Question: I use Swagger in my project, and I need to verify the process. Now, how do I implement it, like this.

I need to click on the verify button and then verify, I am very bad now and don't know how to do it. I read some articles, but I can't implement it.
Any help is greatly appreciated.
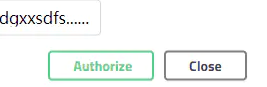
Answer: I read some documents, and finally realized the process of verifying after the user logs in to generate jwt, you can refer to it.
Demonstration results:
<URL>
First,open the appsettings.json file and change the section named Jwt:
'''
"Jwt": {
"Issuer": "testUser",
"Audience": "user",
"Key": "this is my custom Secret key for authnetication"
}
'''
The key here must be long enough, otherwise you will encounter related errors, which I encountered.
Enable the JWT authentication scheme and swagger authorization configuration when the configuration starts, the entire code is as follows:
'''
using Microsoft.AspNetCore.Authentication.JwtBearer;
using Microsoft.AspNetCore.Builder;
using Microsoft.AspNetCore.Hosting;
using Microsoft.Extensions.Configuration;
using Microsoft.Extensions.DependencyInjection;
using Microsoft.Extensions.Hosting;
using Microsoft.IdentityModel.Tokens;
using Microsoft.OpenApi.Models;
using System;
using System.Collections.Generic;
using System.IO;
using System.Reflection;
using System.Text;
using WebApplication129.Controllers.conf;
namespace WebApplication129
{
public class Startup
{
public Startup(IConfiguration configuration)
{
Configuration = configuration;
}
public IConfiguration Configuration { get; }
// This method gets called by the runtime. Use this method to add services to the container.
public void ConfigureServices(IServiceCollection services)
{
//services.AddSingleton<IConfiguration>(Configuration);
services.AddAuthentication(opt => {
opt.DefaultAuthenticateScheme = JwtBearerDefaults.AuthenticationScheme;
opt.DefaultChallengeScheme = JwtBearerDefaults.AuthenticationScheme;
})
.AddJwtBearer(options =>
{
options.TokenValidationParameters = new TokenValidationParameters
{
ValidateIssuer = true,
ValidateAudience = true,
ValidateLifetime = true,
ValidateIssuerSigningKey = true,
ValidIssuer = Configuration["Jwt:Issuer"],
ValidAudience = Configuration["Jwt:Audience"],
IssuerSigningKey = new SymmetricSecurityKey(Encoding.UTF8.GetBytes(Configuration["Jwt:Key"]))
};
});
services.AddControllers(options =>
{
options.Conventions.Add(new GroupingByNamespaceConvention());
});
services.AddSwaggerGen(config =>
{
config.AddSecurityDefinition("Bearer", new OpenApiSecurityScheme
{
Description =
"JWT Authorization header using the Bearer scheme.
Enter 'Bearer' [space] and then your token in the text input below.
Example: "Bearer 12345abcdef"",
Name = "Authorization",
In = ParameterLocation.Header,
Type = SecuritySchemeType.ApiKey,
Scheme = "Bearer",
BearerFormat="JWT"
});
config.AddSecurityRequirement(new OpenApiSecurityRequirement()
{
{
new OpenApiSecurityScheme
{
Reference = new OpenApiReference
{
Type = ReferenceType.SecurityScheme,
Id = "Bearer"
},
Scheme = "oauth2",
Name = "Bearer",
In = ParameterLocation.Header,
},
new List<string>()
}
});
var titleBase = "Test API";
var description = "This is a Web API for Test operations";
var TermsOfService = new Uri("https://xxxxxx");
var License = new OpenApiLicense()
{
Name = "MIT"
};
var Contact = new OpenApiContact()
{
Name = "Test",
Email = "Test@hotmail.com",
Url = new Uri("https://xxxxxx")
};
config.SwaggerDoc("v1", new OpenApiInfo
{
Version = "v1",
Title = titleBase + " v1",
Description = description,
TermsOfService = TermsOfService,
License = License,
Contact = Contact
});
config.SwaggerDoc("v2", new OpenApiInfo
{
Version = "v2",
Title = titleBase + " v2",
Description = description,
TermsOfService = TermsOfService,
License = License,
Contact = Contact
});
var xmlFile = $"{Assembly.GetExecutingAssembly().GetName().Name}.xml";
var xmlPath = Path.Combine(AppContext.BaseDirectory, xmlFile);
config.IncludeXmlComments(xmlPath);
});
}
public void Configure(IApplicationBuilder app, IWebHostEnvironment env)
{
if (env.IsDevelopment())
{
app.UseDeveloperExceptionPage();
}
app.UseSwagger();
app.UseSwaggerUI(config =>
{
config.SwaggerEndpoint("/swagger/v1/swagger.json", "Test v1");
//config.SwaggerEndpoint("/swagger/v2/swagger.json", "Test v2");
});
app.UseHttpsRedirection();
app.UseAuthentication();
app.UseRouting();
app.UseAuthorization();
app.UseEndpoints(endpoints =>
{
endpoints.MapControllers();
});
}
}
}
'''
Log in and generate the jwt part as follows. Since I did not use it with a database, I customized a user:
Model:
'''
public class Usuario
{
public string NomeUsuario { get; set; }
public string Senha { get; set; }
}
'''
Controller:
'''
using Microsoft.AspNetCore.Mvc;
using Microsoft.Extensions.Configuration;
using Microsoft.IdentityModel.Tokens;
using System;
using System.Collections.Generic;
using System.IdentityModel.Tokens.Jwt;
using System.Linq;
using System.Text;
using System.Threading.Tasks;
using WebApplication129.Model;
namespace WebApplication129.Controllers.V1
{
[Route("api/[controller]")]
[ApiController]
public class SegurancaController : Controller
{
private IConfiguration _config;
public SegurancaController(IConfiguration Configuration)
{
_config = Configuration;
}
[HttpPost]
[Route("login")]
public IActionResult Login([FromBody] Usuario loginDetalhes)
{
bool resultado = ValidarUsuario(loginDetalhes);
if (resultado)
{
var tokenString = GerarTokenJWT();
return Ok(new { token = tokenString });
}
else
{
return Unauthorized();
}
}
private string GerarTokenJWT()
{
var issuer = _config["Jwt:Issuer"];
var audience = _config["Jwt:Audience"];
var expiry = DateTime.Now.AddMinutes(120);
var securityKey = new SymmetricSecurityKey(Encoding.UTF8.GetBytes(_config["Jwt:Key"]));
var credentials = new SigningCredentials(securityKey, SecurityAlgorithms.HmacSha256);
var token = new JwtSecurityToken(issuer: issuer, audience: audience,
expires: expiry, signingCredentials: credentials);
var tokenHandler = new JwtSecurityTokenHandler();
var stringToken = tokenHandler.WriteToken(token);
return stringToken;
}
private bool ValidarUsuario(Usuario loginDetalhes)
{
if (loginDetalhes.NomeUsuario == "TestName" && loginDetalhes.Senha == "TestPwd")
{
return true;
}
else
{
return false;
}
}
}
}
'''
Test and verify API:
'''
[Route("list_data")]
[HttpGet]
[Authorize]
public Object Data()
{
User user = new User();
user.id = 1;
user.userName = "Test";
user.email = "test@xxx.com";
user.address = "testAddress";
return user;
}
'''
The above code can complete the function you need. For details, I refer to these documents. There are specific code descriptions. You can refer to:
<URL>
<URL>